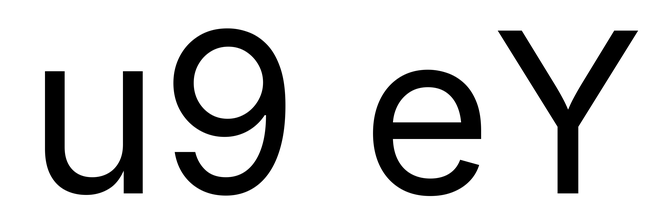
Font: Inter_Regular